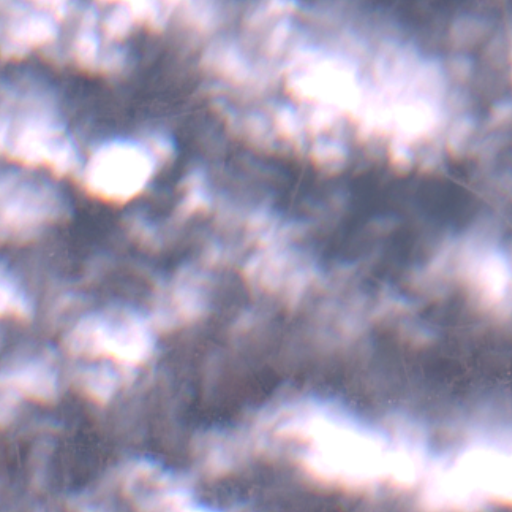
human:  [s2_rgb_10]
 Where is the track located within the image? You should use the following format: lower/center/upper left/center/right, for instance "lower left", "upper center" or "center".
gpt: There is no track in the image.